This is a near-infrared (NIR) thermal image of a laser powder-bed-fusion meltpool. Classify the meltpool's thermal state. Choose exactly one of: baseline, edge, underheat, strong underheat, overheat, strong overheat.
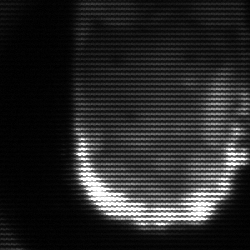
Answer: baseline